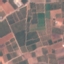
Land use / land cover class: PermanentCrop